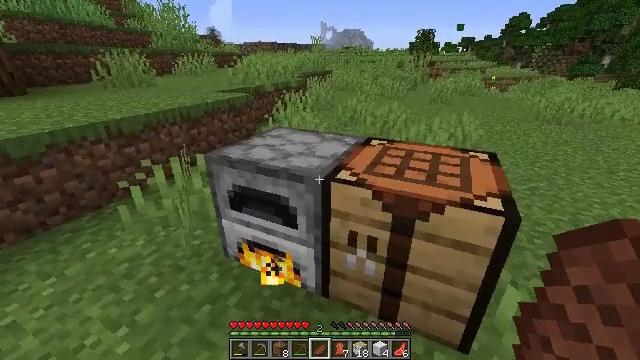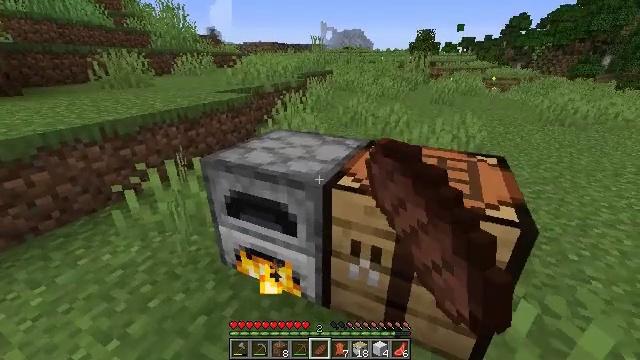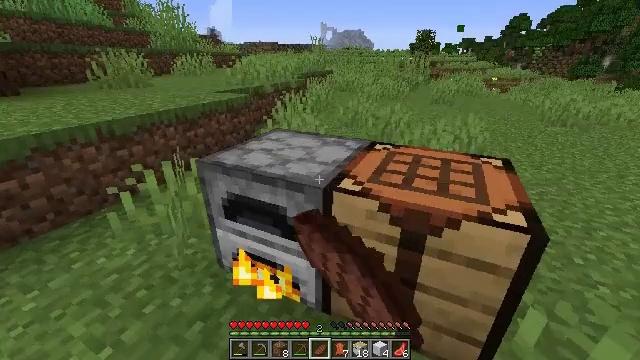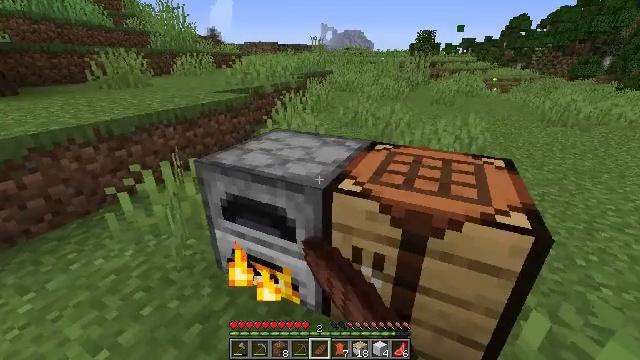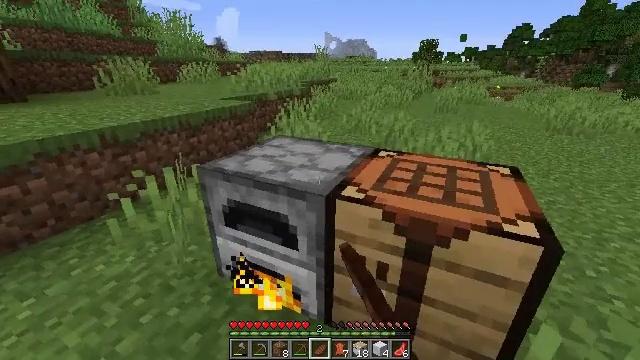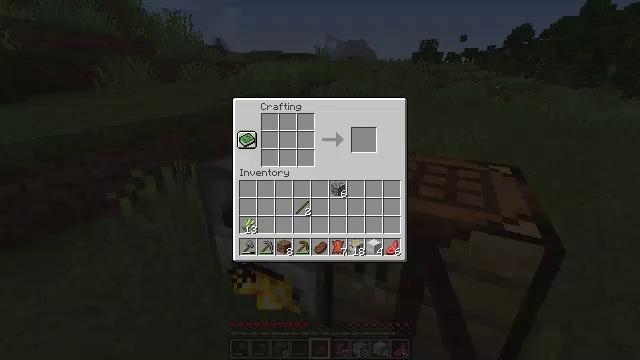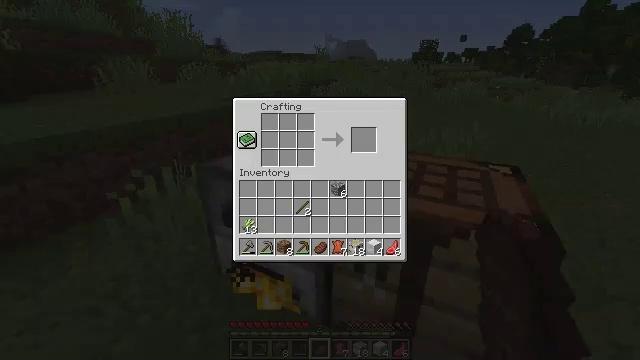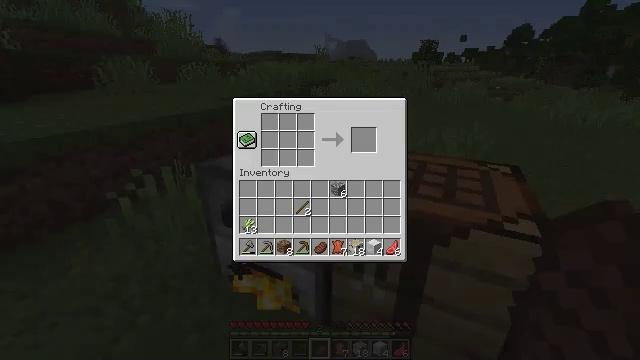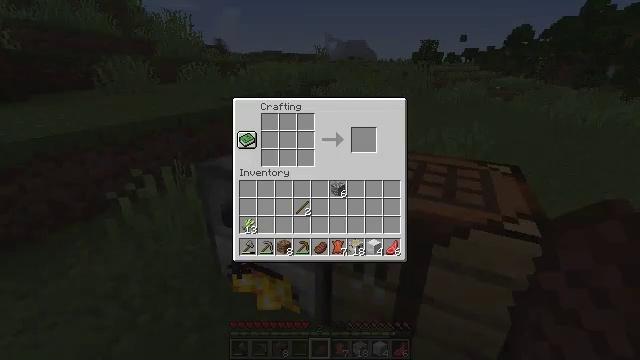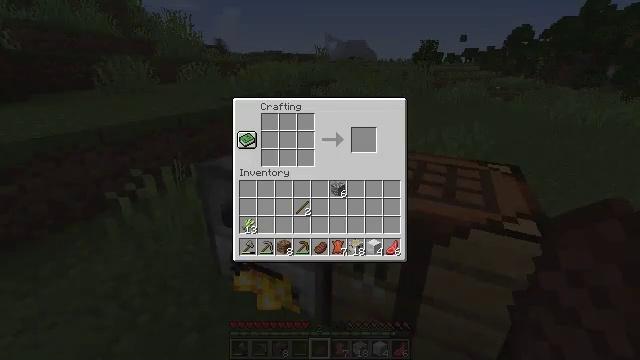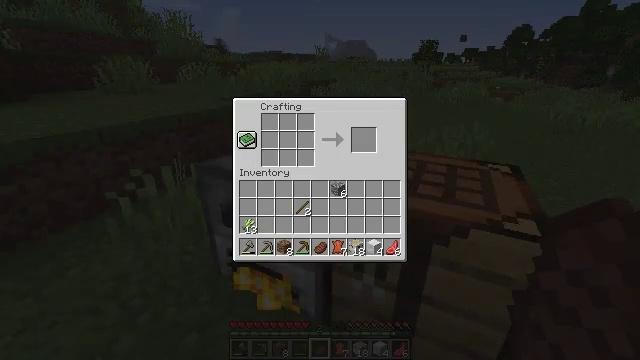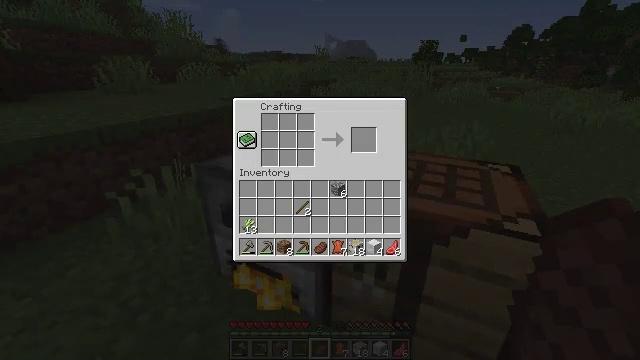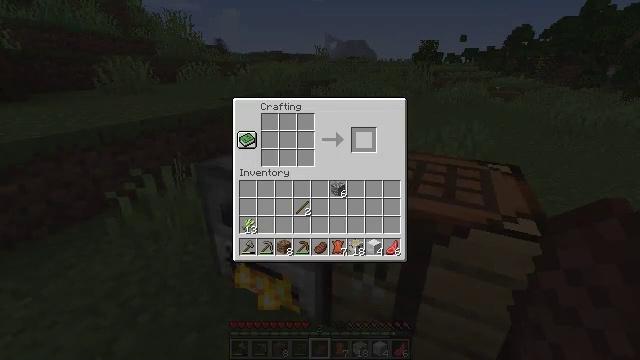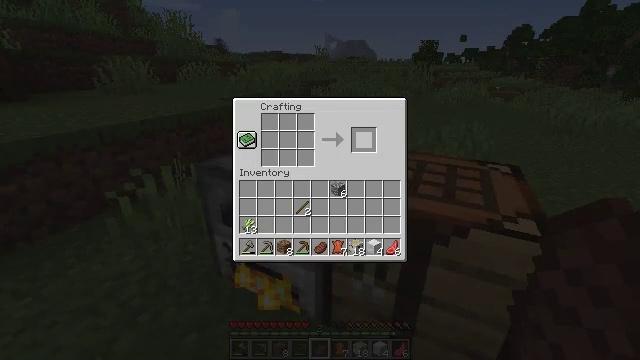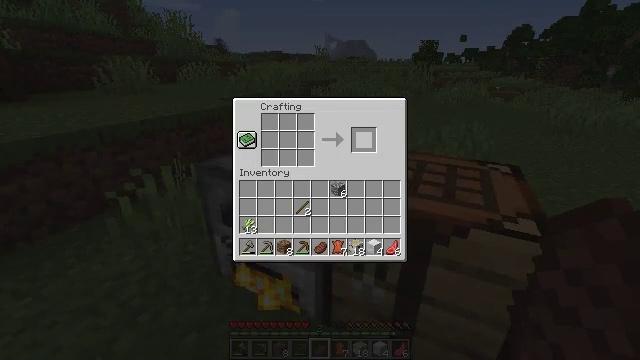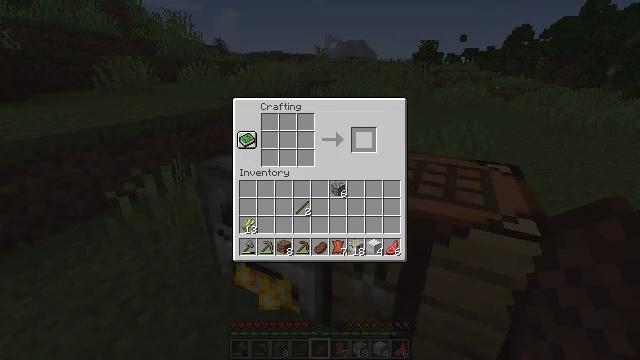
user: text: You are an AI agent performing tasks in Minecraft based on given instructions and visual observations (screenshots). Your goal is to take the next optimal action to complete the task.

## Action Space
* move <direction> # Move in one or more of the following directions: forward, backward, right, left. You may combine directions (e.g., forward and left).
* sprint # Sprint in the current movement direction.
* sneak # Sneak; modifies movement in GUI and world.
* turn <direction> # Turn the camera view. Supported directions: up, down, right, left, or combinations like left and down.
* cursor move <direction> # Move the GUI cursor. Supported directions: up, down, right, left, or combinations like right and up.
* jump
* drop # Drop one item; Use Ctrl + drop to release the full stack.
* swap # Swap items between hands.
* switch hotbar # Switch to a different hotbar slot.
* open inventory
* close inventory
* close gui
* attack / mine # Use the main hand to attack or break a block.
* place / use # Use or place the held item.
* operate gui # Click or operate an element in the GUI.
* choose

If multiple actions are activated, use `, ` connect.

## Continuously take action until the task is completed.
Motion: motion action
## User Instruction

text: Turn raw beef into cooked beef in a furnace.
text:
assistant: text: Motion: use / place
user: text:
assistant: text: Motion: use / place
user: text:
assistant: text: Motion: no_op
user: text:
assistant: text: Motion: turn up
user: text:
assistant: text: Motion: open gui
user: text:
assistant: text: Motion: no_op
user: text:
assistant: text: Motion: no_op
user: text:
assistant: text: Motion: no_op
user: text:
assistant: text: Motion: cursor move up
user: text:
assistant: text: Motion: cursor move right and up
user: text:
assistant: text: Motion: cursor move right and up
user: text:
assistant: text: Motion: cursor move right and up
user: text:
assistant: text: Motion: sneak
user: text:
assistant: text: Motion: sneak
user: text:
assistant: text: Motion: sneak
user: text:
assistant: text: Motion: sneak
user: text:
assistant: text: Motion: sneak
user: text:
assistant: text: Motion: sneak
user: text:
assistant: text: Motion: sneak
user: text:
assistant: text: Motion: sneak
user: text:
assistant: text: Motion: sneak
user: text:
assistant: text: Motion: no_op
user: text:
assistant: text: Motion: close gui
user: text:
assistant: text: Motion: turn left, open inventory
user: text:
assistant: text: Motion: turn left and down
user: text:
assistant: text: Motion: turn left and down, use / place
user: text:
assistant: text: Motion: use / place
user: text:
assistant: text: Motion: use / place
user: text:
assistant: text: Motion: use / place
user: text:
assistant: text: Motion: no_op